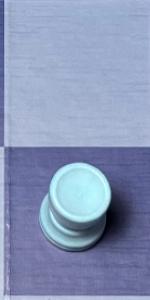
Label: Rook_White